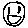
Label: smiley face